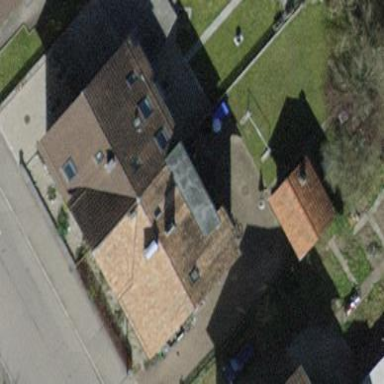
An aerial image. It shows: Gabled roof tile building made up of apartments.